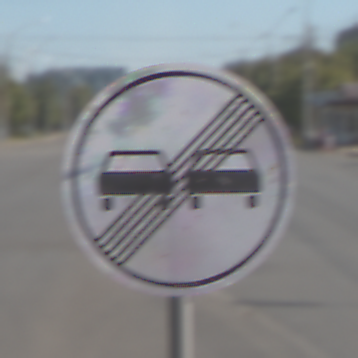
Verkehrszeichen: EndeUeberholverbot
Umgebung: Outdoor, Urban
Tageszeit: Midday
Wetter: Clear
Licht: Natural
Jahreszeit: NotSpecified
Kontrast: HighContrast